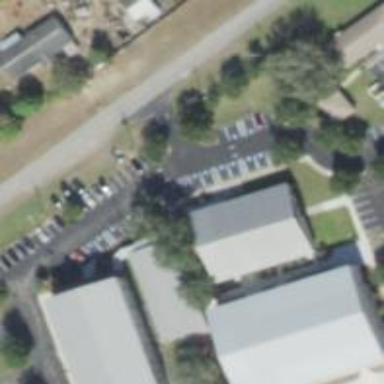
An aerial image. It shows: Parking space.